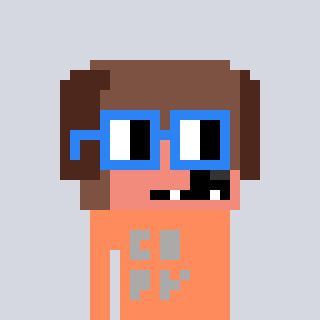
a pixel art character with square blue glasses, a dog-shaped head and a peachy-colored body on a cool background